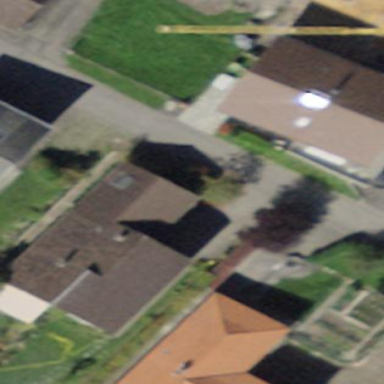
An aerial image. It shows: Residential building.